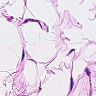
Metastatic tissue present: no